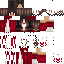
A female human skin with medium skin, wearing brown long hair dressed in a red robe top and red pants, featuring a closed mouth.